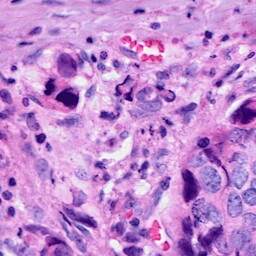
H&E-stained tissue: Breast